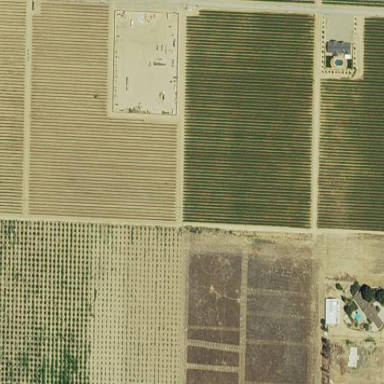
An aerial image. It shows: Vineyard.